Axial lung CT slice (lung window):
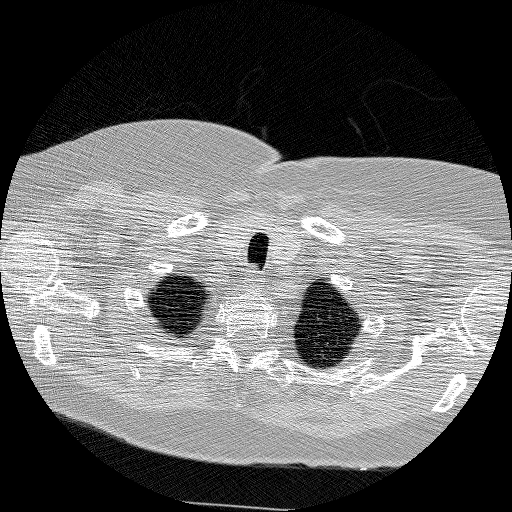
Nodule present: no